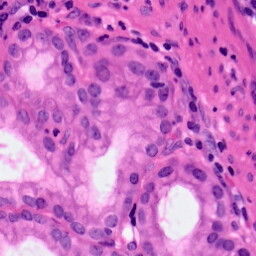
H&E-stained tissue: Pancreatic